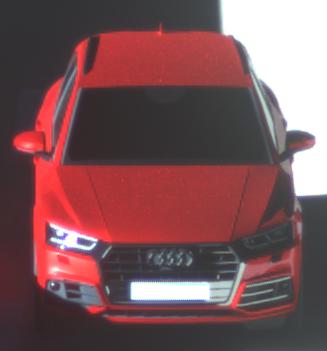
Make: Audi
Model: Q5 45 TFSI
Detailed model: Q5 (FY)
Model produced from: 2019/01
Model produced until: 2019/05
Doors: 5
Color: red
Road condition: dry road
Daytime: sunrise or sunset
Contrast: high contrast